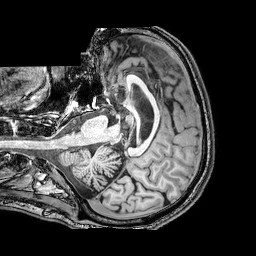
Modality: T1w
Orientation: axial
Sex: male
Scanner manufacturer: philips
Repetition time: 0.008107 s
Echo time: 0.00371 s